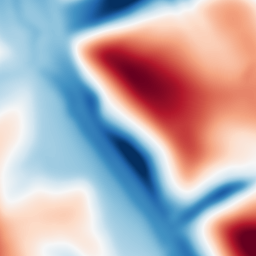
Category: multiscale
Decomposition family: dog
Decomposition parameters: sigma_low: 5
sigma_high: 50
Upsampling method: bicubic
Upsampling parameters: scale: 8
Upsampling scale: 8